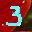
Label: 3